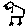
Label: bird